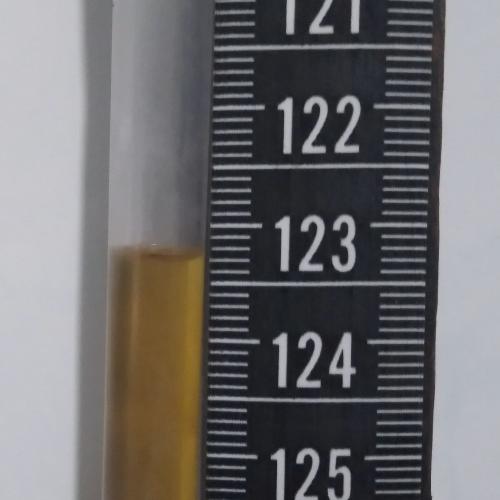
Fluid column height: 123.3 cm